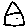
Label: house